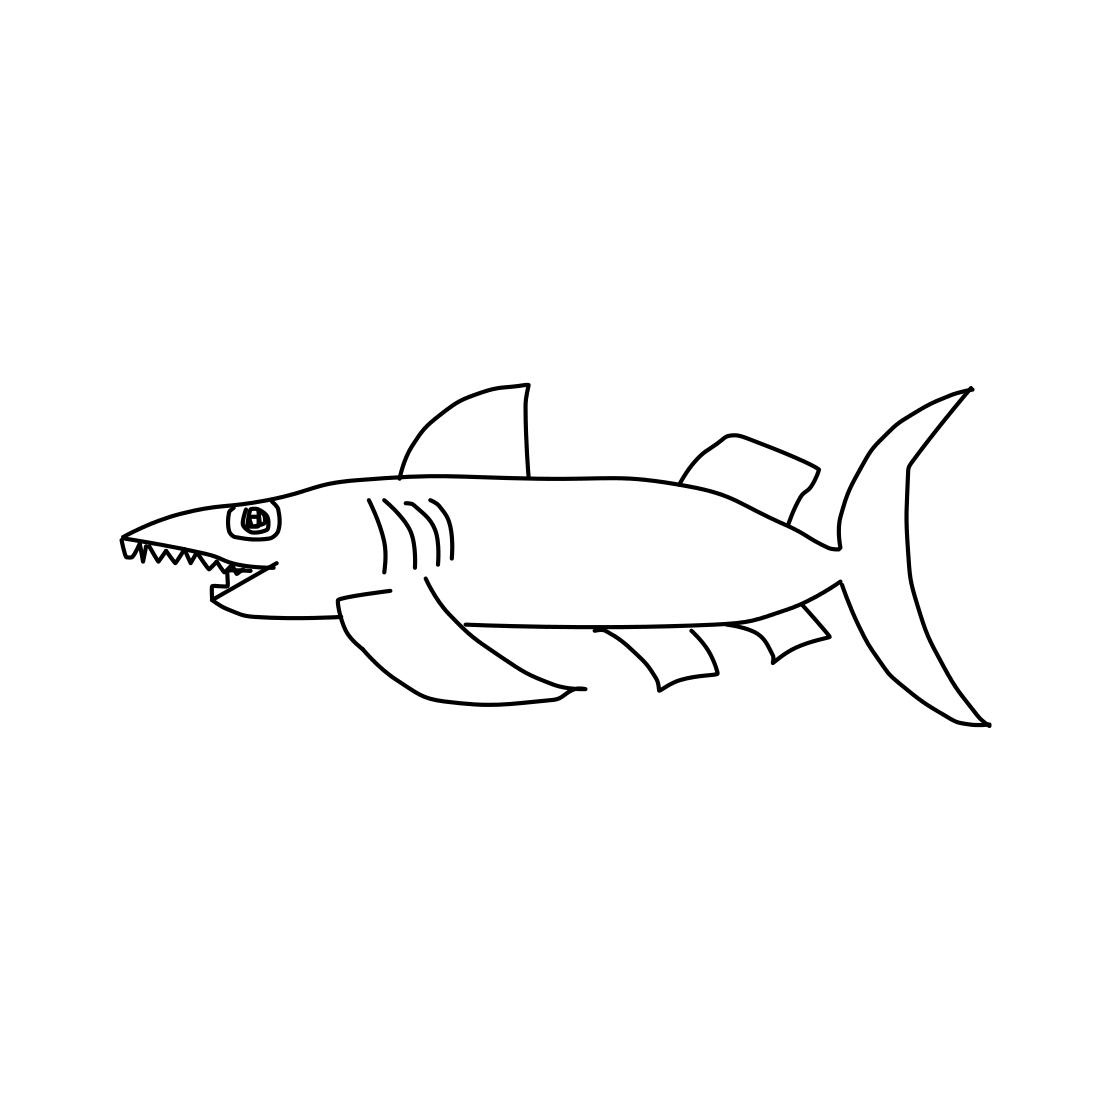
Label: shark